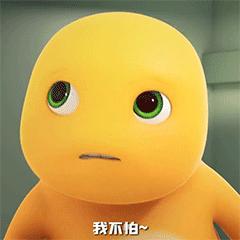
Label: nailong